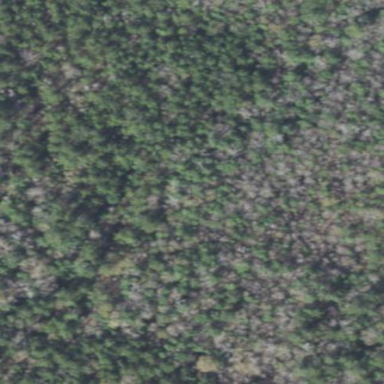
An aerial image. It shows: Mixed woodland with various types of leaves.